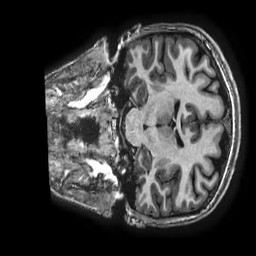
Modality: T1w
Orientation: coronal
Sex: female
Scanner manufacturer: ge
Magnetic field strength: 3 T
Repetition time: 0.00766 s
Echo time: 0.003476 s